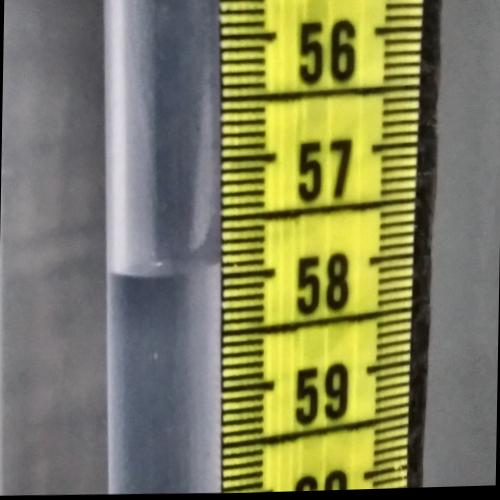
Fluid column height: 57.9 cm